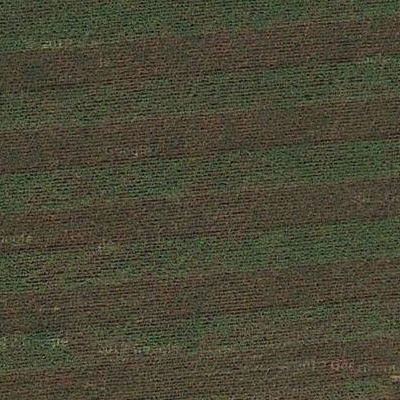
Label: bField